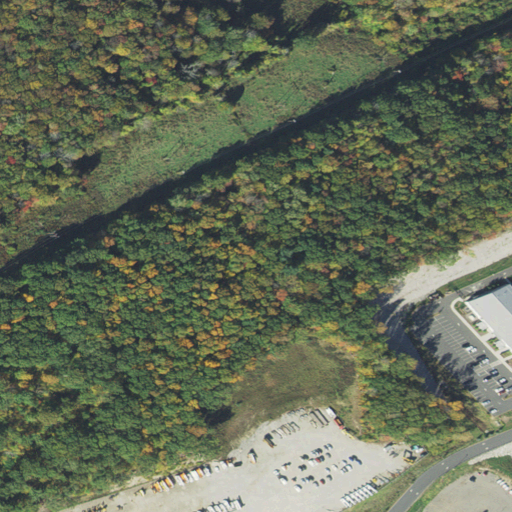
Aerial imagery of mountain in Massachusetts named Green Hill containing deciduous forest, medium intensity development, low intensity development, high intensity development, shrub, mixed forest, grassland, and open development